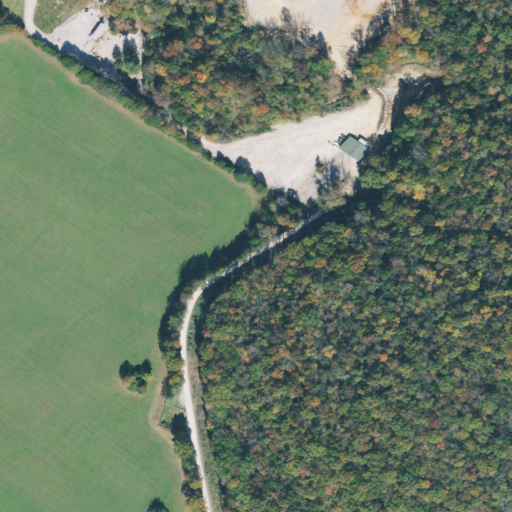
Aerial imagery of valley in Tennessee named Spring Hollow containing deciduous forest, pasture, mixed forest, open development, grassland, barren land, high intensity development, and medium intensity development